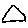
Label: triangle